Question: I am new to developing Android Application and developing a HelloWorld app.
'''
@Override
protected void onCreate(Bundle savedInstanceState) {
super.onCreate(savedInstanceState);
TextView text = new TextView(this);
text.setText("Hello World");
setContentView(text);
}
'''
But when I run my app on AVD, Following comes in my Console.
'''
[2013-04-07 17:01:31 - Myapp] R.java was modified manually! Reverting to generated version!
[2013-04-07 17:01:48 - Myapp] ------------------------------
[2013-04-07 17:01:48 - Myapp] Android Launch!
[2013-04-07 17:01:48 - Myapp] adb is running normally.
[2013-04-07 17:01:50 - Myapp] Performing com.example.myapp.MainActivity activity launch
[2013-04-07 17:01:53 - Myapp] Automatic Target Mode: using existing emulator 'emulator-5554' running compatible AVD 'dv'
[2013-04-07 17:01:53 - Myapp] Uploading Myapp.apk onto device 'emulator-5554'
[2013-04-07 17:01:54 - Myapp] Installing Myapp.apk...
[2013-04-07 17:02:05 - Myapp] Success!
[2013-04-07 17:02:05 - Myapp] Starting activity com.example.myapp.MainActivity on device emulator-5554
'''
Emulator also starts. But it does not print HelloWorld.

How i can make my app run?
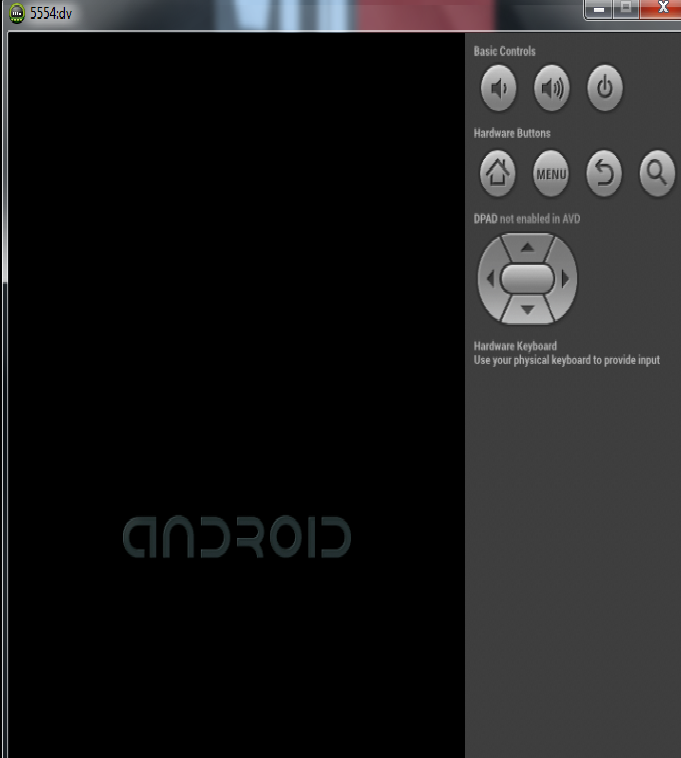
Answer: Give the emulator some time (about 10 minutes). It takes him a very long time to boot up. If you wait long en ought then the android logo will disappear and you will receive the home screen.
You can take a look at this blog post I wrote on how to speed-up the emulator:
<URL>